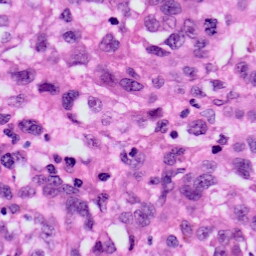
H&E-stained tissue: Skin